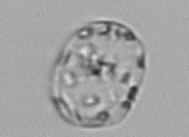
Label: Thalassiosira